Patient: sex F, age 68
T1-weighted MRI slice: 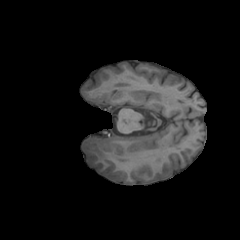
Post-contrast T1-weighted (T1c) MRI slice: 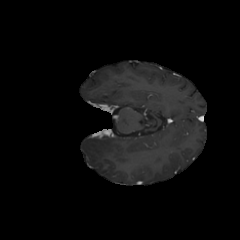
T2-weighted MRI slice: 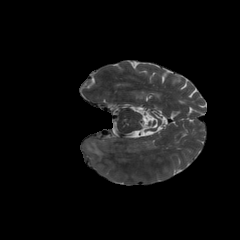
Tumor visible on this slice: yes
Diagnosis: Glioblastoma, IDH-wildtype
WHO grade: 4